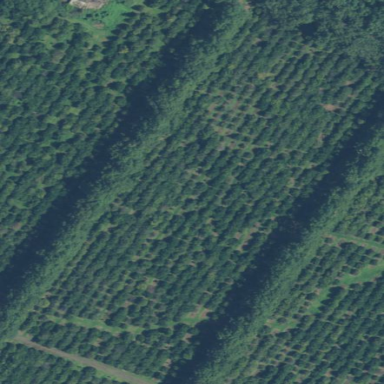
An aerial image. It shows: Orchard filled with macadamia trees.